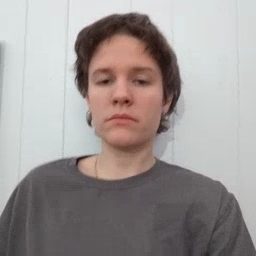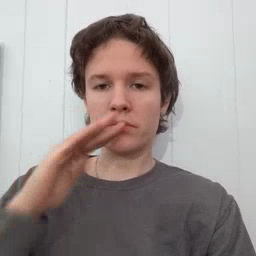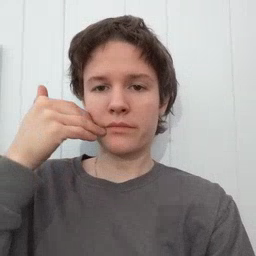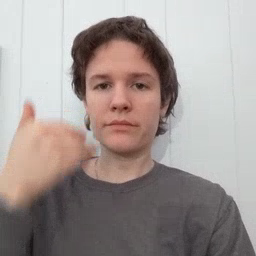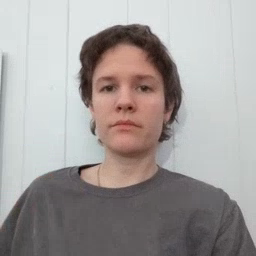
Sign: smile